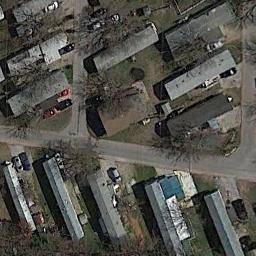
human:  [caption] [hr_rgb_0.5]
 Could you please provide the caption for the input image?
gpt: Here are four rows of white mobile homes .

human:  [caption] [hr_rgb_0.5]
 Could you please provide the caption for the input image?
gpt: The mobile home park is on the bare land next to some trees and road .

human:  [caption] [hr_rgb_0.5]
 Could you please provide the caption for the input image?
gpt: The mobile home park has some neatly arranged mobile homes and bare trees and some roads go through the mobile home park .

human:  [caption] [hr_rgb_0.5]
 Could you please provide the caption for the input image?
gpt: Many buildings of different shapes and sizes are in mobile home parks .

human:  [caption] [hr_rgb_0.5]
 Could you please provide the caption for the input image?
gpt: There are some buildings and withered trees in the mobile home park .